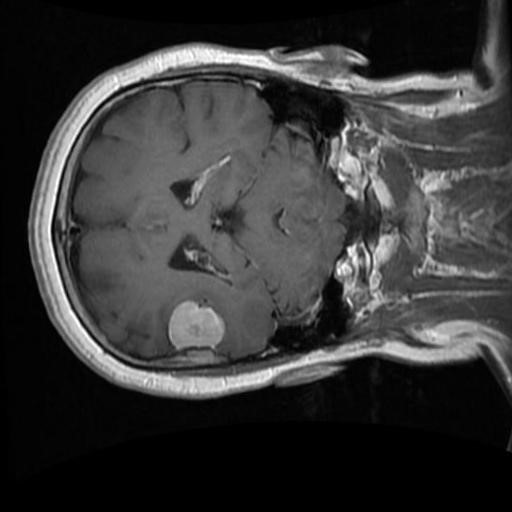
Label: brain_menin